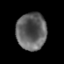
Tissue: prostate
Cell type: T cells
Senescence score: 0.36
Nuclear area (px): 1092
Mean DAPI intensity: 96.277